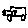
Label: car